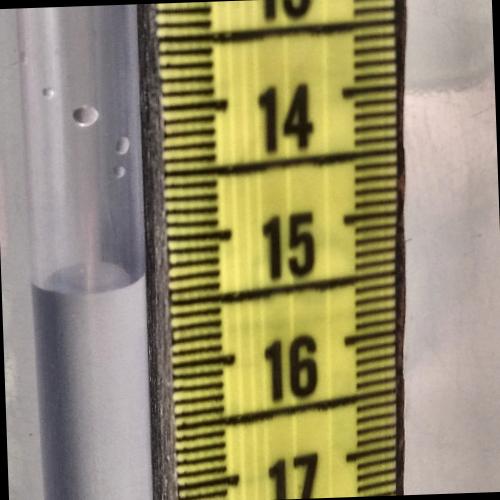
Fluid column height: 15.3 cm